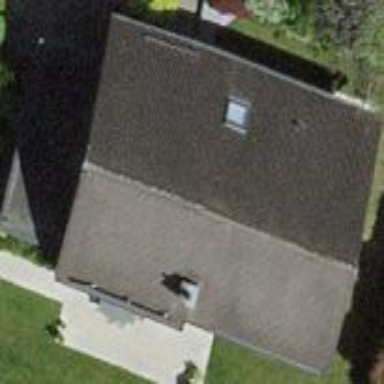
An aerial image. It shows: Simple house.